Question:
this is a snapshot of the code which encode age array using json but it doesn't work well when request from mobile app it retrieve null .
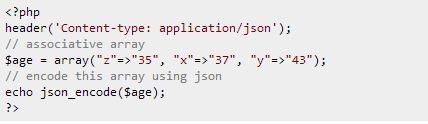
Answer: i try to reach the solution and eventually i found that the error was because of the first line in php code page before php tag was empty ! so when i return a json it gives me null because of the empty line